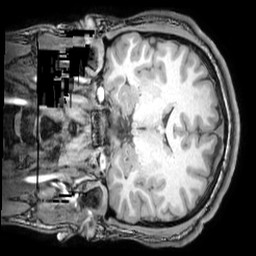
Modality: T1w
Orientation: coronal
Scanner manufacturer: philips
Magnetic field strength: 3 T
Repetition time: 0.008094 s
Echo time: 0.003708 s